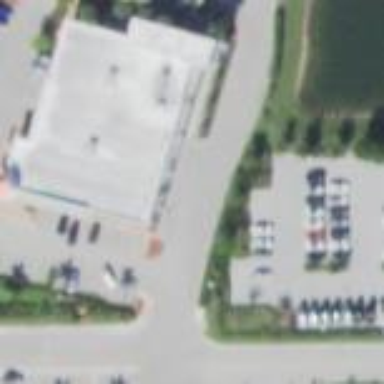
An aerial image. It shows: Supermarket located in building.